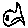
Label: fish